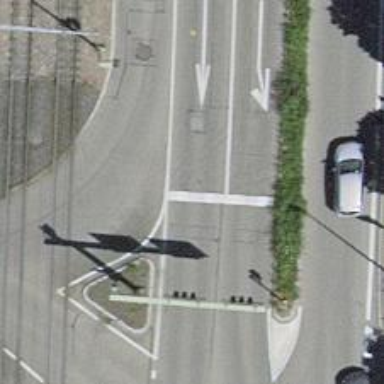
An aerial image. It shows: Road with traffic signals controlling the flow of traffic.